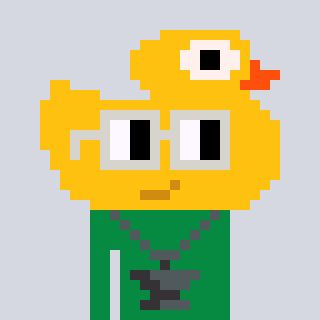
a pixel art character with square light gray glasses, a ducky-shaped head and a green-colored body on a cool background